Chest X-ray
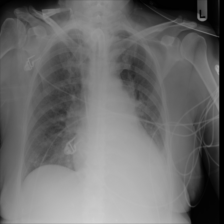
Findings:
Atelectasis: positive
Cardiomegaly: negative
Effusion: positive
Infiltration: negative
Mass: positive
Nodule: negative
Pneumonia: negative
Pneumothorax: negative
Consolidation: negative
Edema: negative
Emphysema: negative
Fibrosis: negative
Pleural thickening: negative
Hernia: negative